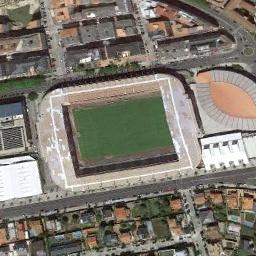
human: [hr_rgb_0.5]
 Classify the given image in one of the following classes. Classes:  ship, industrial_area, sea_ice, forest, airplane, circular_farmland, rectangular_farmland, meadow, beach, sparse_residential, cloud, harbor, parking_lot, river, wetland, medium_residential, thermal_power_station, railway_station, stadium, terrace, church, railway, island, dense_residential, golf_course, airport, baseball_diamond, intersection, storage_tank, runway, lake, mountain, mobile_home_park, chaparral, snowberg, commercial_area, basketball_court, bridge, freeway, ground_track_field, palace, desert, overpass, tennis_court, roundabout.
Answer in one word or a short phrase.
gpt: stadium